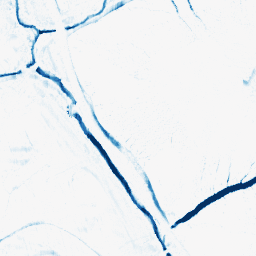
Category: morphological
Decomposition family: morphological_ellipse
Decomposition parameters: operation: closing
width: 10
height: 5
Upsampling method: quintic
Upsampling parameters: scale: 4
Upsampling scale: 4